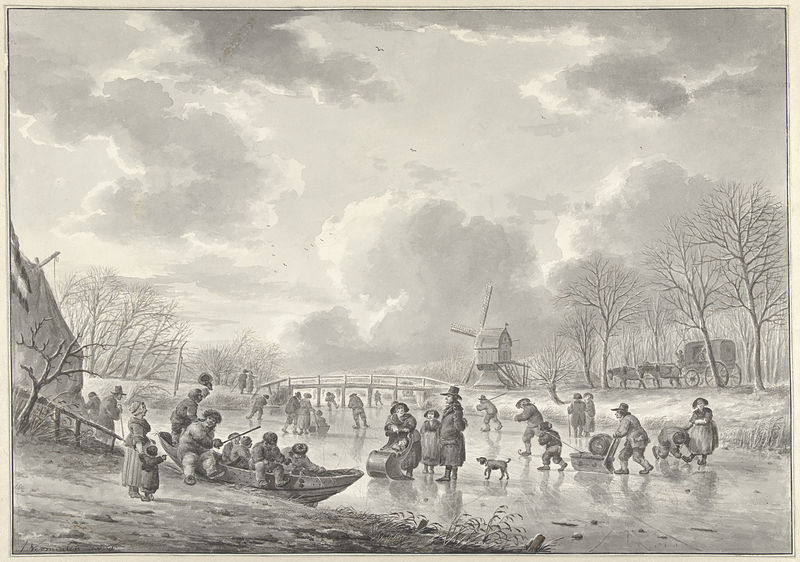
Titel: IJsvermaak op een vaart bij een molen
Künstler: Andries Vermeulen
Standort: Amsterdam
Institution: Rijksmuseum
Schlagwörter: baum, himmel, mann, wasser, wolken, bäume, fluss, frauen, landschaft, menschen, ufer, äste, frau, hut, männer, zeichnung, eis, gras, hund, hunde, zaun, mützen, steine, holland, niederlande, mühle, mühlen, vögel, windmühle, brücke, kind, boot, kahn, kinder, pferde, windmühlen, schiff, grafik, kahl, winter, kutsche, wagen, geländer, druck, fass, schlitten, hollan, gefroren, schlittschuh, eislaufen, inder, lbäume, schliten, wnter